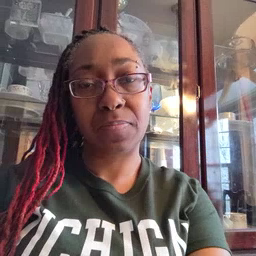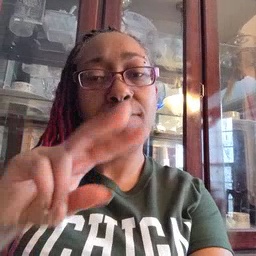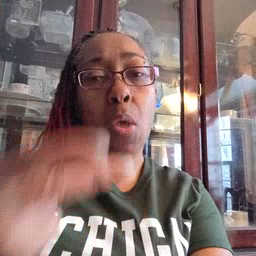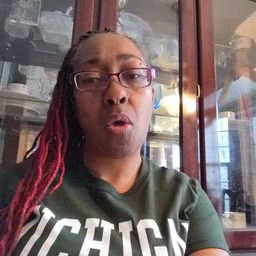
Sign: fall